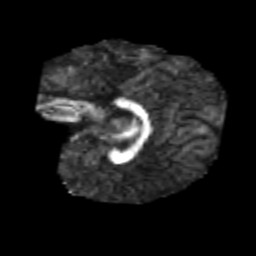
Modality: FA
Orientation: sagittal
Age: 7
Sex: male
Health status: healthy